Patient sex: F
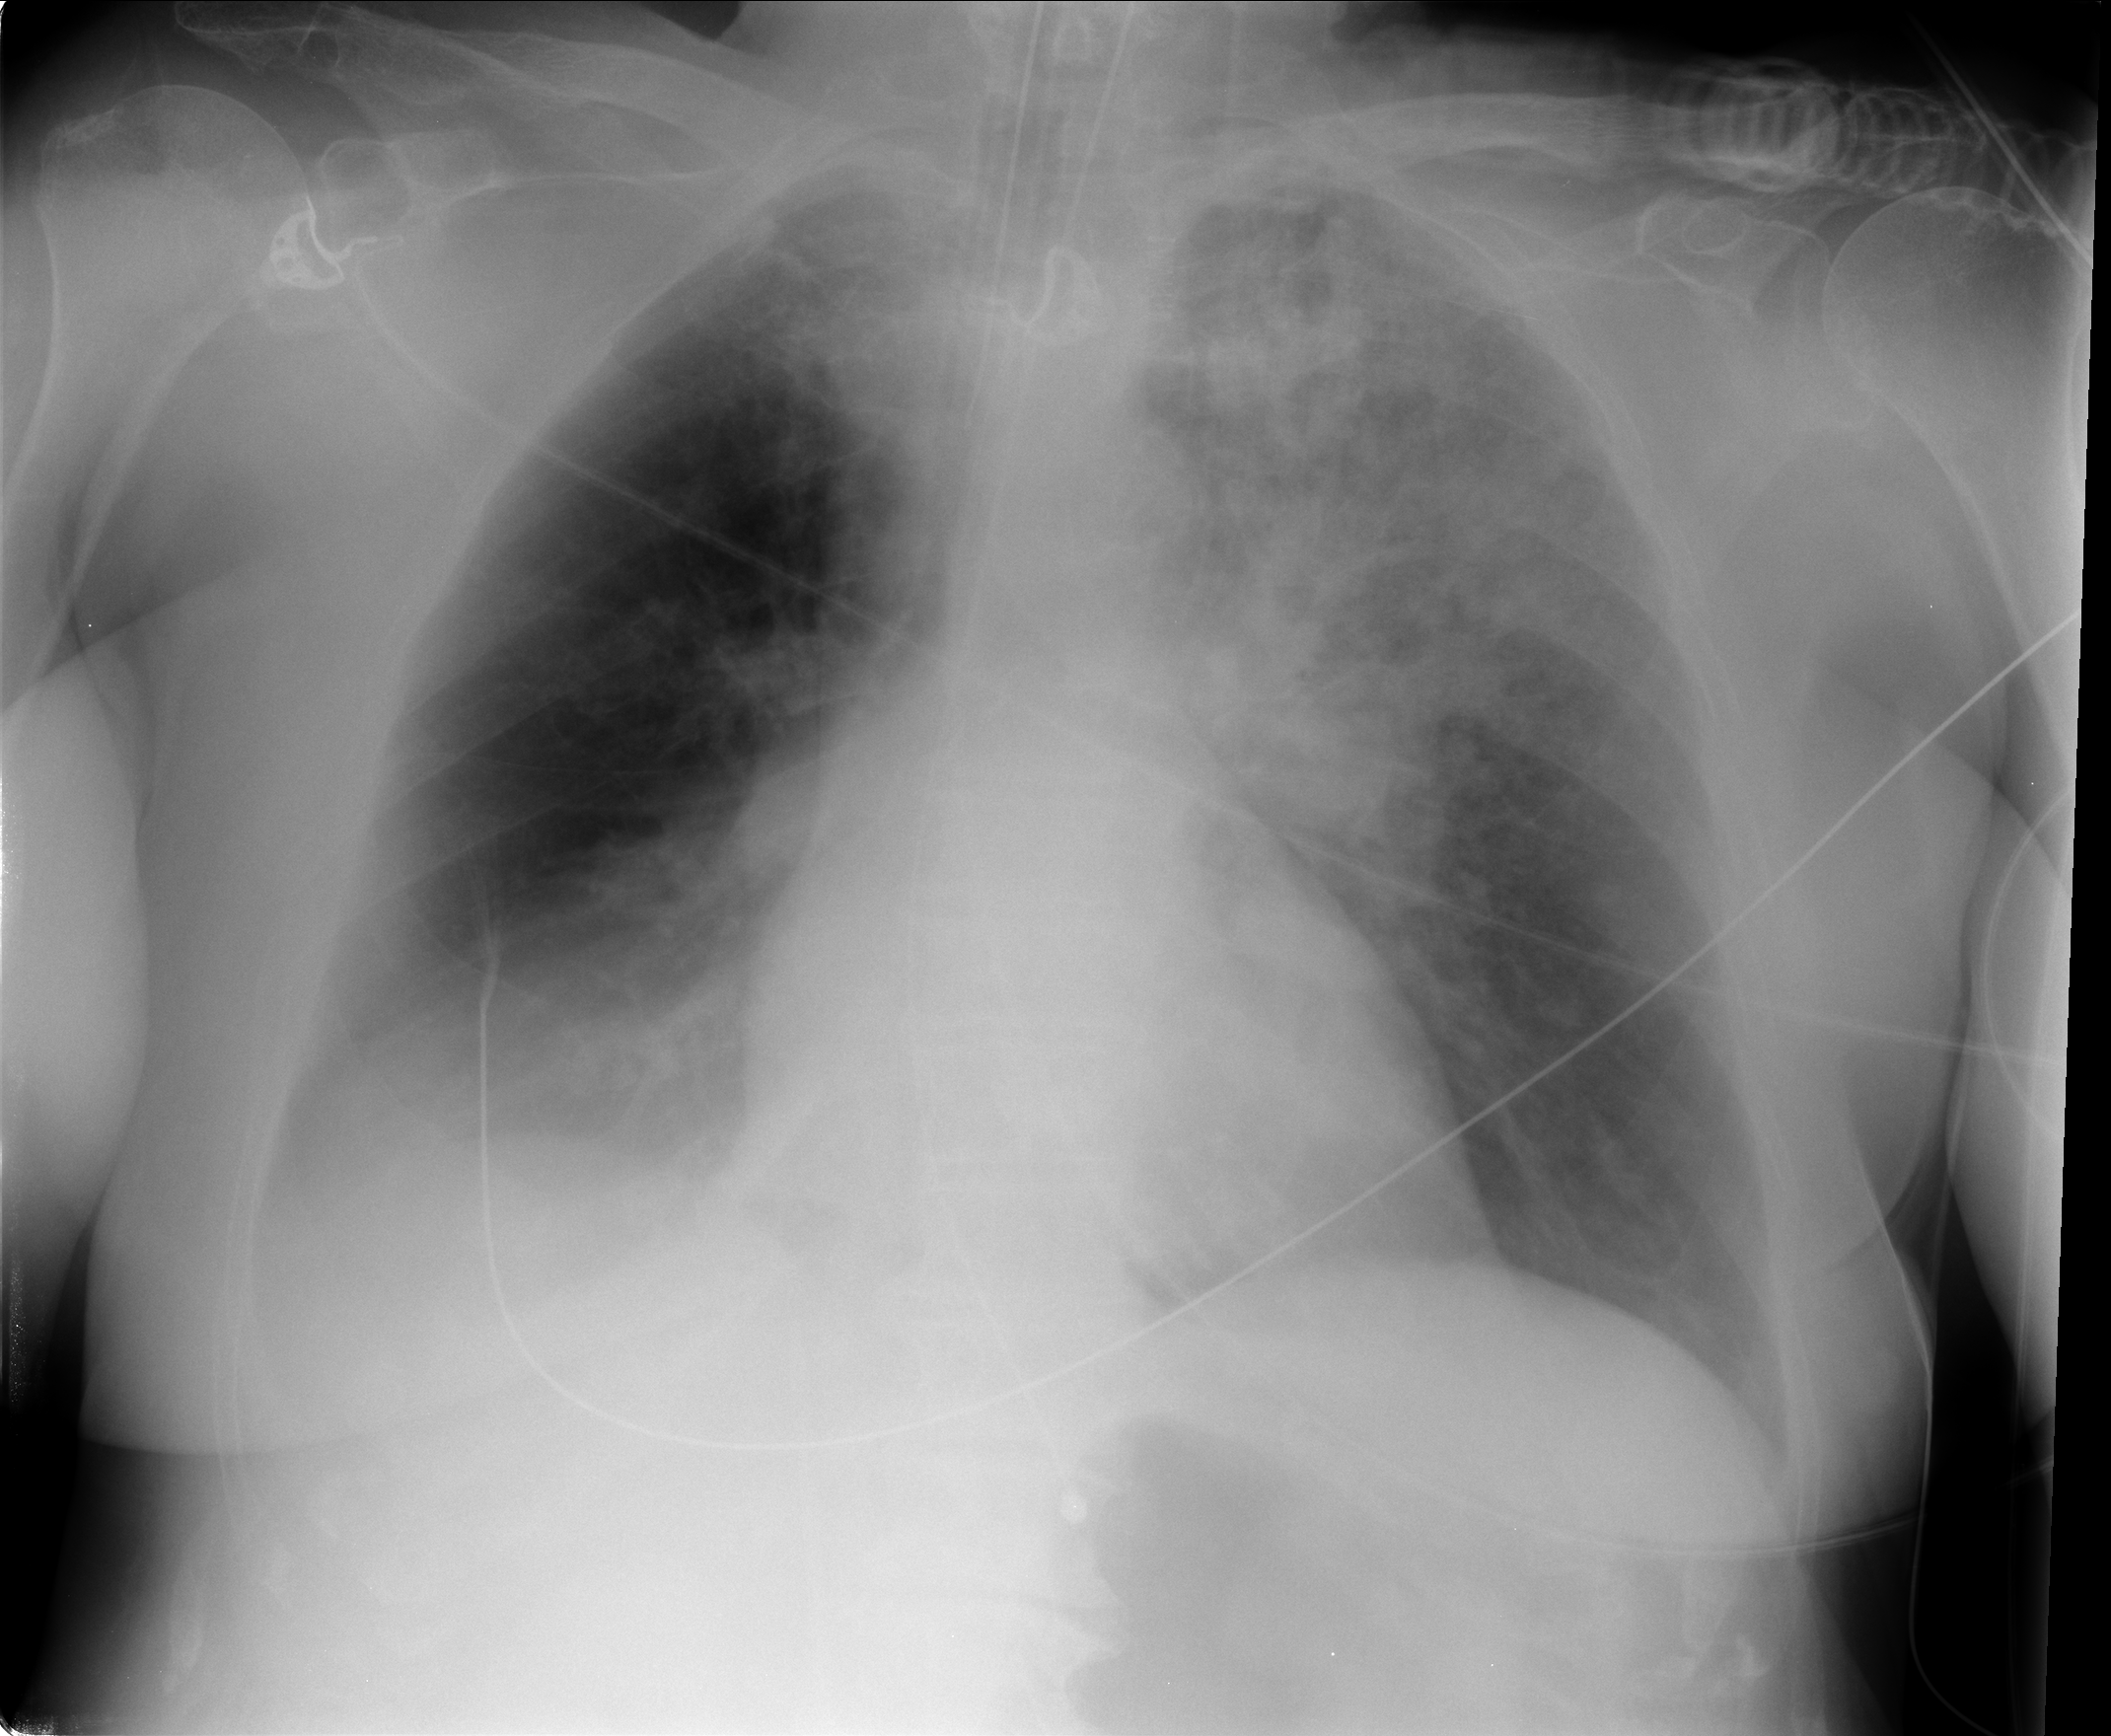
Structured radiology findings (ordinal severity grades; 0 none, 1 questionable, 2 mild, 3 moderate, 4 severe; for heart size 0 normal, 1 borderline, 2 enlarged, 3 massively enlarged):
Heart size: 0
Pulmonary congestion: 0
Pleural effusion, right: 2
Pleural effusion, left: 0
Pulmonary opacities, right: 0
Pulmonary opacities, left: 4
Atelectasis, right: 0
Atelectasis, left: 3